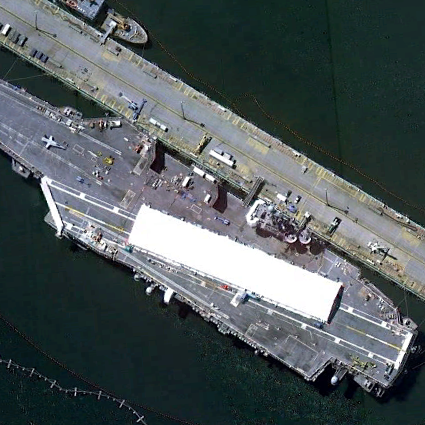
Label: aircraft_carrier